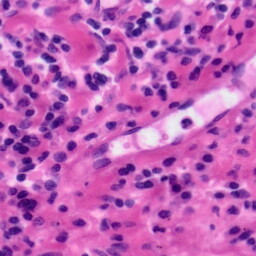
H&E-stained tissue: Tonsil